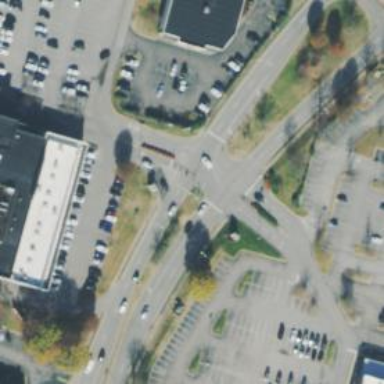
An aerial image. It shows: Unclassified road bordered by retail establishments.